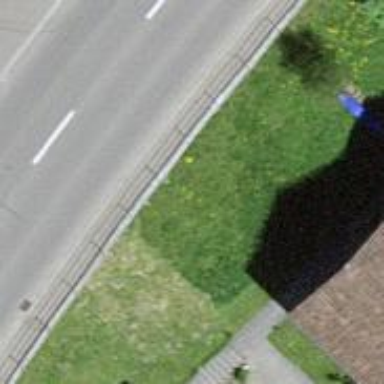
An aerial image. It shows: Sidewalk along the footway.